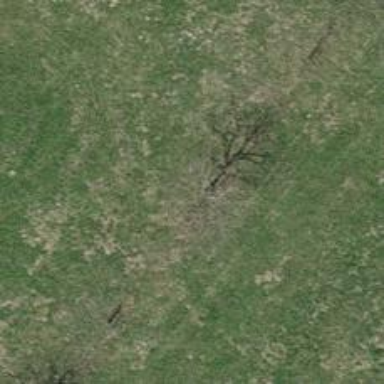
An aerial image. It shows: Beautiful tree in nature.